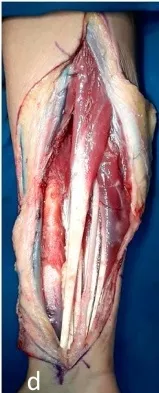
Yellowish lipomatous mass with pseudo-capsule. (d) Final clinical picture after tumor removal.
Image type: medical_photograph (other_medical_photograph)